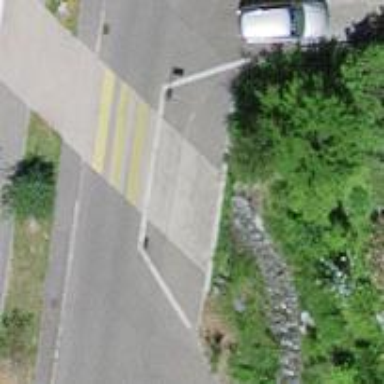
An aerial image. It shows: Uncontrolled crossing with choker traffic calming feature.